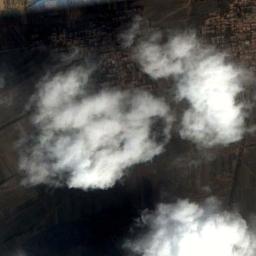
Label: cloud